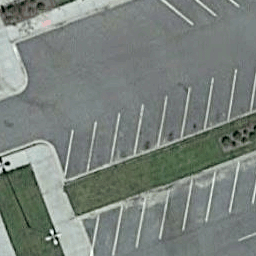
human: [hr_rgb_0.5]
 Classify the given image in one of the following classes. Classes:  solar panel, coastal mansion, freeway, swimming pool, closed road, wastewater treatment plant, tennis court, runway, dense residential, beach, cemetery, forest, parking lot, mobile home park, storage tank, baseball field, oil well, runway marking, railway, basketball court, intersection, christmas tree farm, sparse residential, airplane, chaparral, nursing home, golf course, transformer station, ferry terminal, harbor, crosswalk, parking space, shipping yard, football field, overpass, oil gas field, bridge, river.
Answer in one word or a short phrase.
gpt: parking space